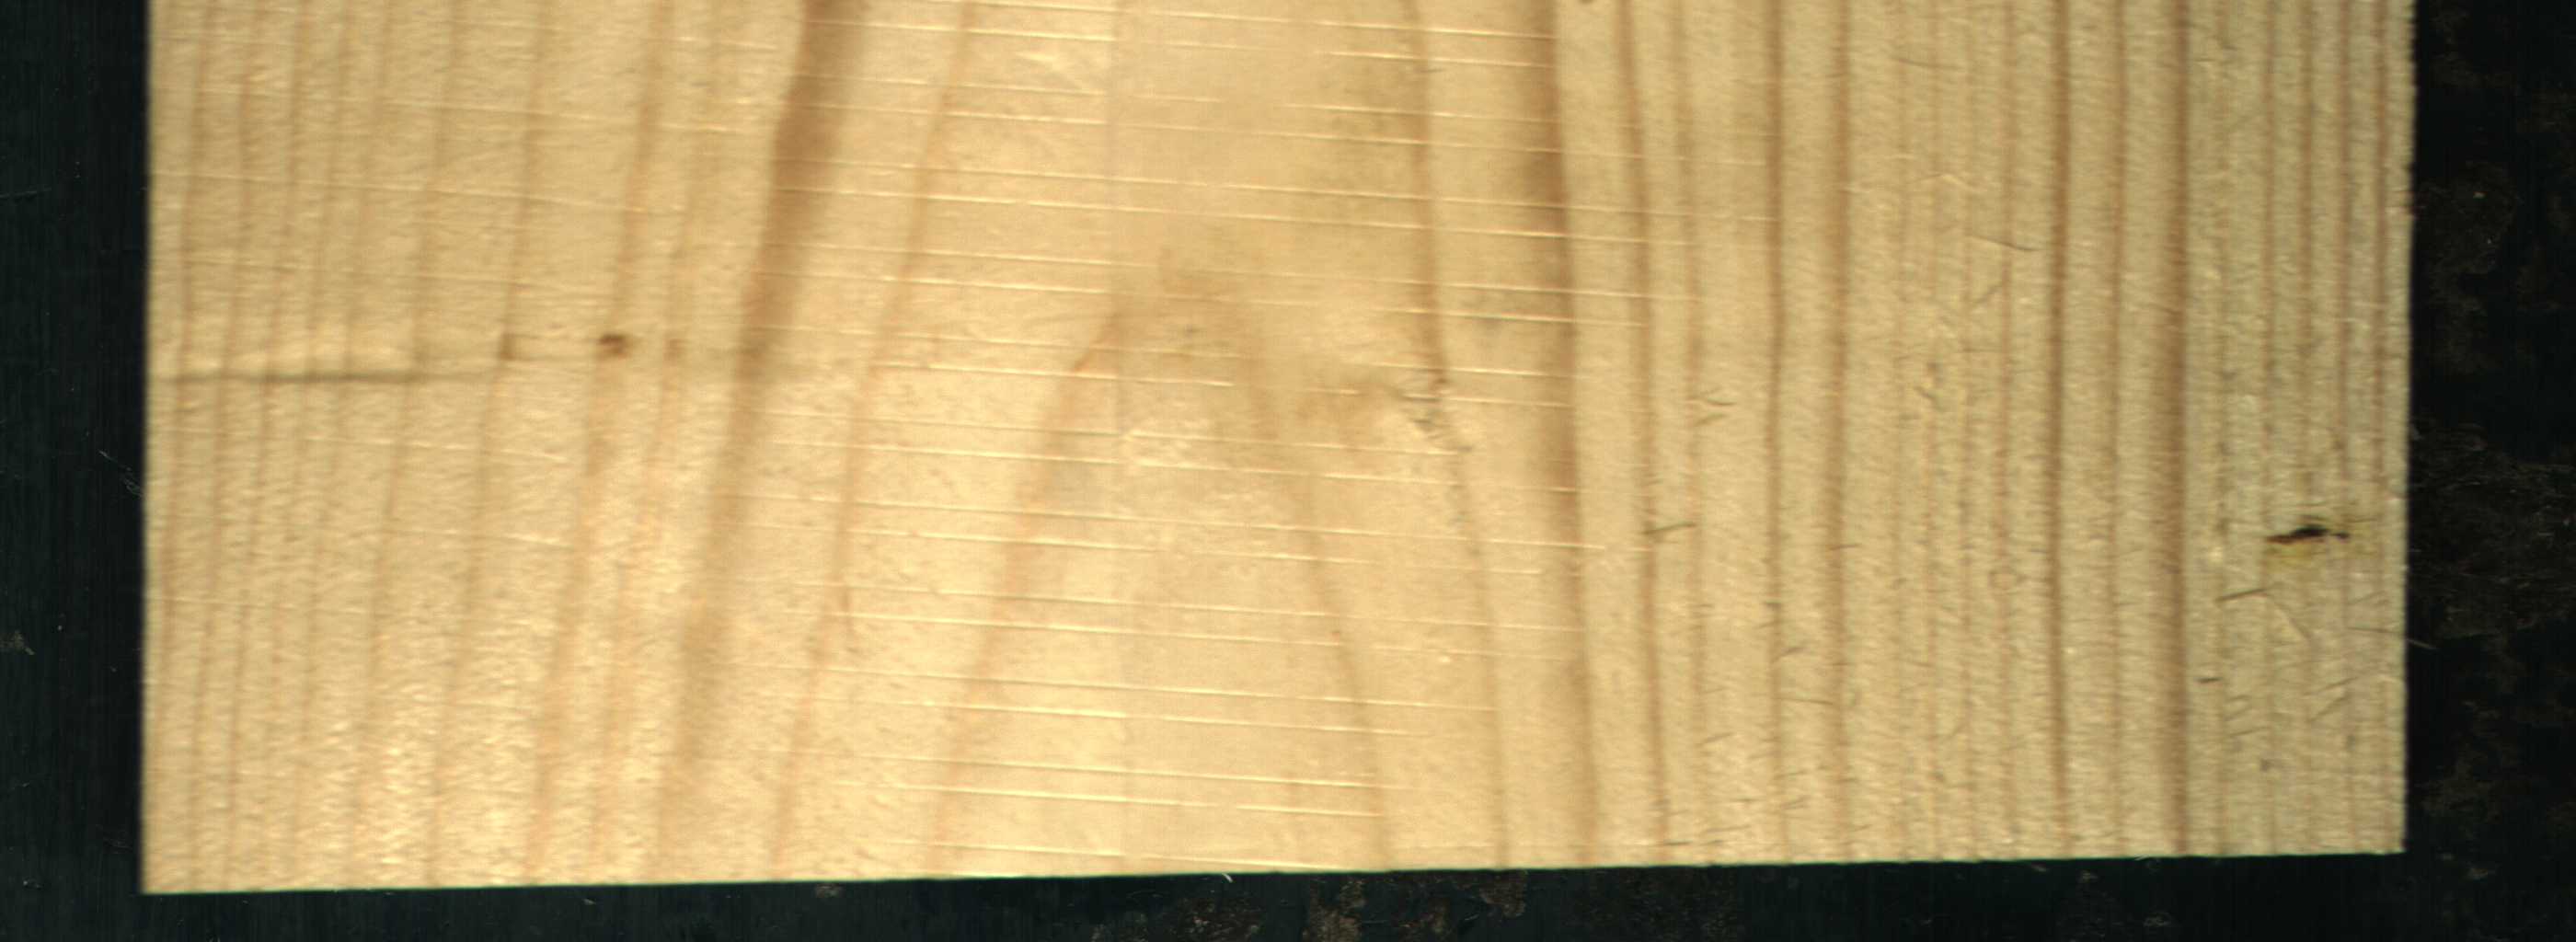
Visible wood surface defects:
Dead_Knot